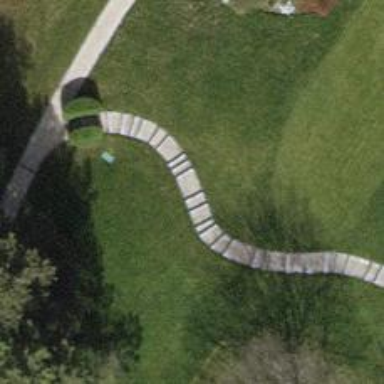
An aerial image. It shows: Road with steps.